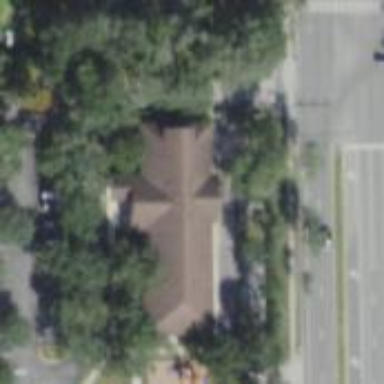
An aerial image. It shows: Place of worship.